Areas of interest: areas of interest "Mo Shan Embrace Emerald Parking Lot"
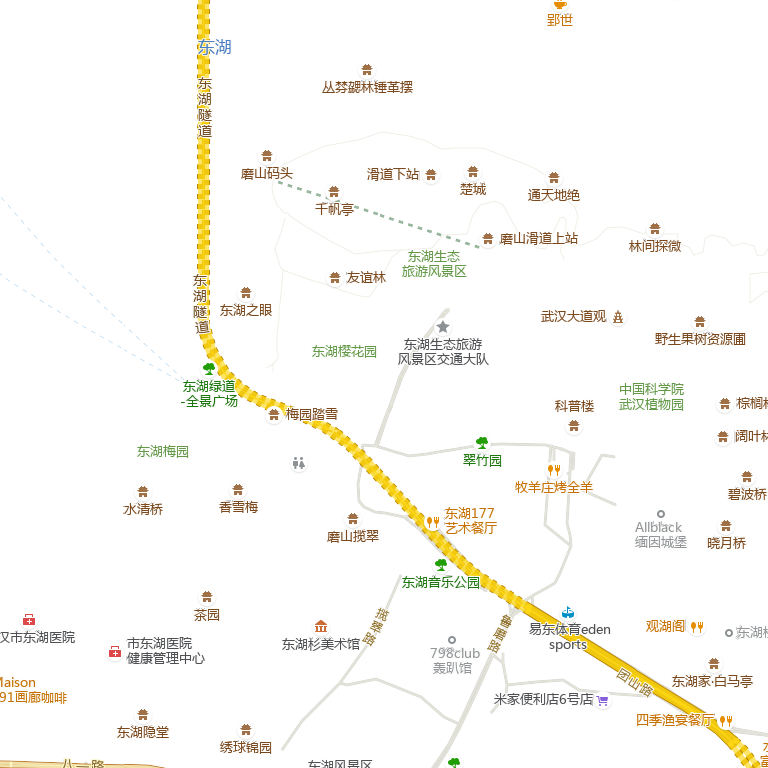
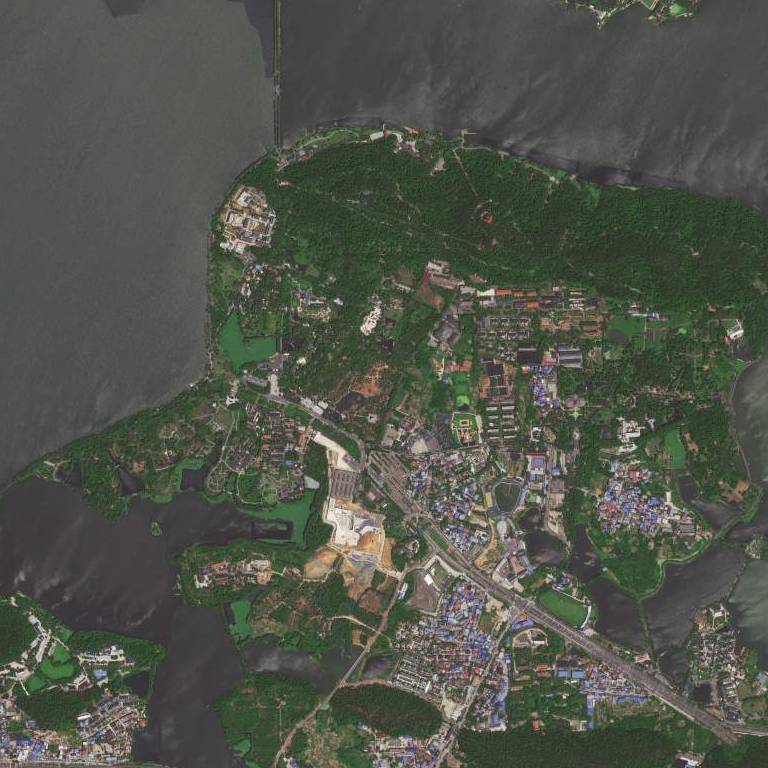